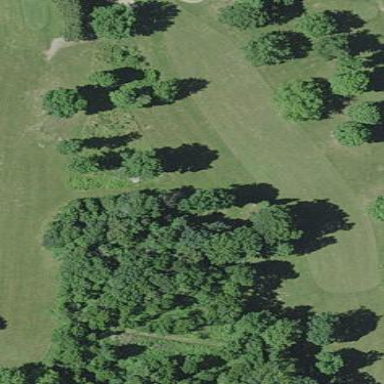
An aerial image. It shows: Golf fairway surrounded by grass.